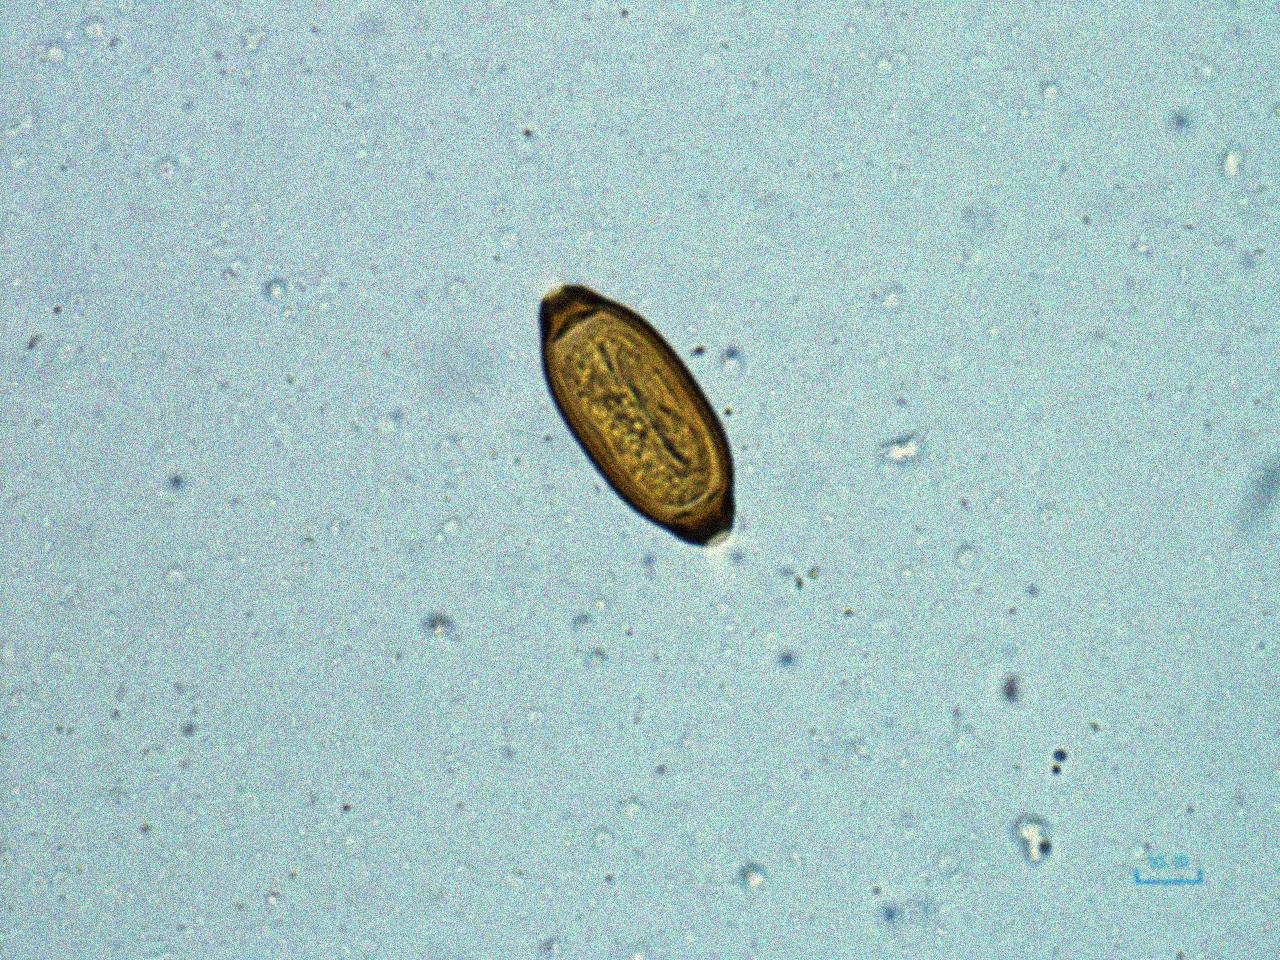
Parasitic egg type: Trichuris trichiura